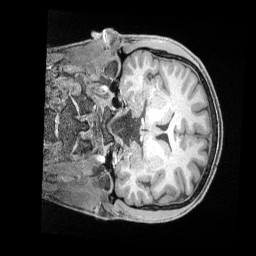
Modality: T1w
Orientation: coronal
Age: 33
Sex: male
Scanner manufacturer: siemens
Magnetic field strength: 3 T
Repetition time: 2 s
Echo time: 0.00211 s